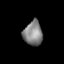
Tissue: lung
Cell type: Myeloid cells
Senescence score: 0.217
Nuclear area (px): 460
Mean DAPI intensity: 129.154